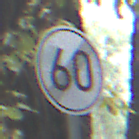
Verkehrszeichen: EndeGeschwindigkeit60
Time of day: SunriseSunset
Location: Outdoor (Nature)
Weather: NotSpecified
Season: Autumn
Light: Natural